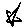
Label: star